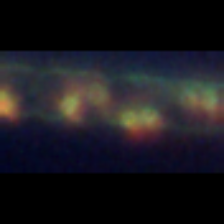
Taxon: Lauderia_Hemiaulus
Group: Diatoms